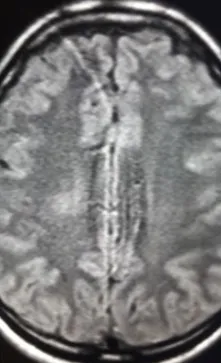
Computed tomography image of the patient brain.
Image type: radiology (mri)